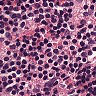
Metastatic tissue present: no